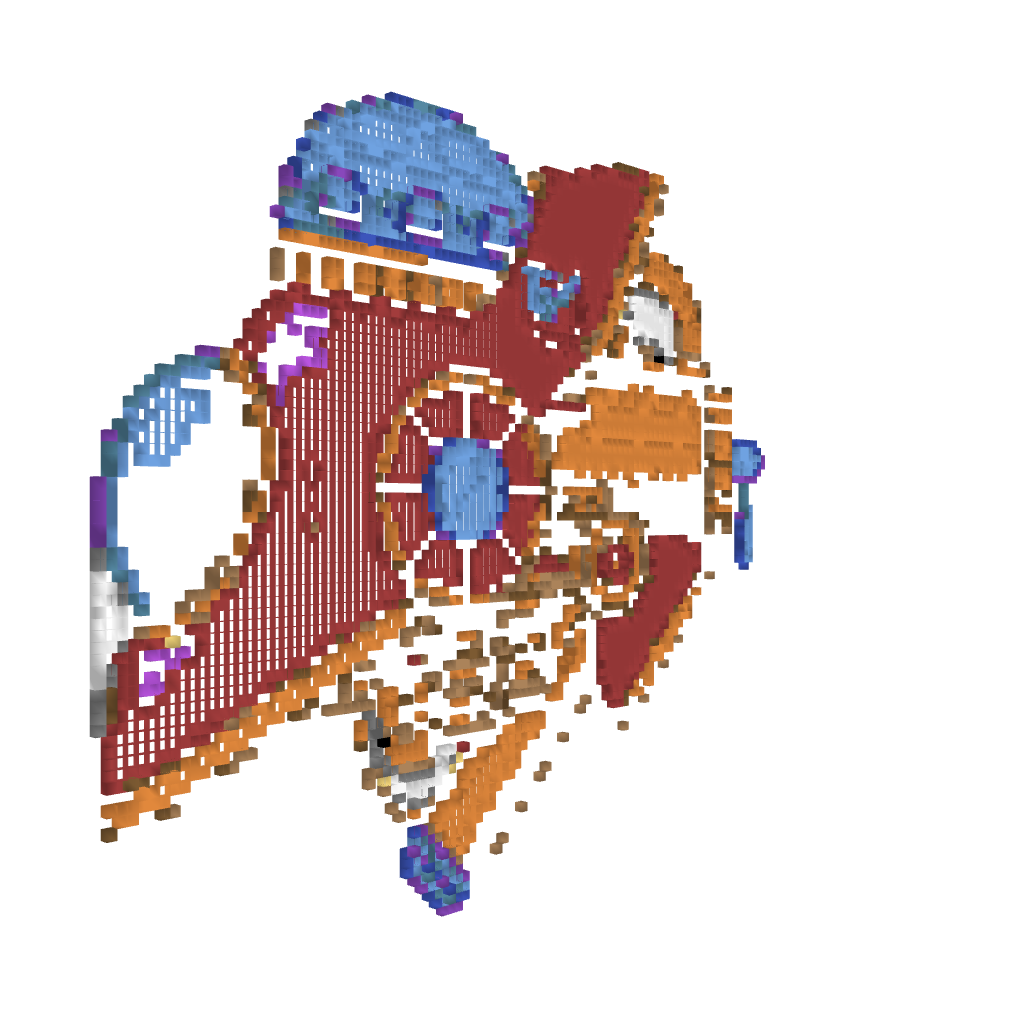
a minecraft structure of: Wily Machine #2 (ErnieCIII) bad low quality